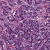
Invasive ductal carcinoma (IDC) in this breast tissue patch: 1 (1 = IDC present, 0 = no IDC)